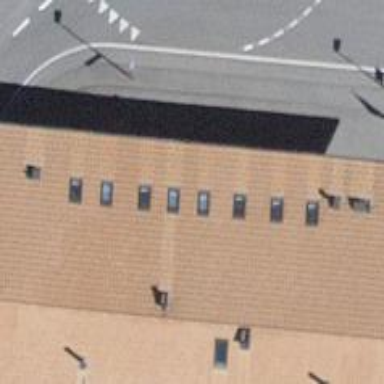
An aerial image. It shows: Restaurant.